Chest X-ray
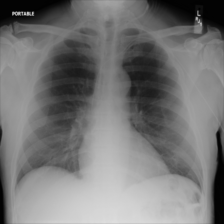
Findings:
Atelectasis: negative
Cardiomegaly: negative
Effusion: negative
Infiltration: negative
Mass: negative
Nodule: negative
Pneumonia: negative
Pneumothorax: negative
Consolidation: negative
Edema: negative
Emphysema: negative
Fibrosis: negative
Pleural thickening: negative
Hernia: negative